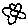
Label: flower